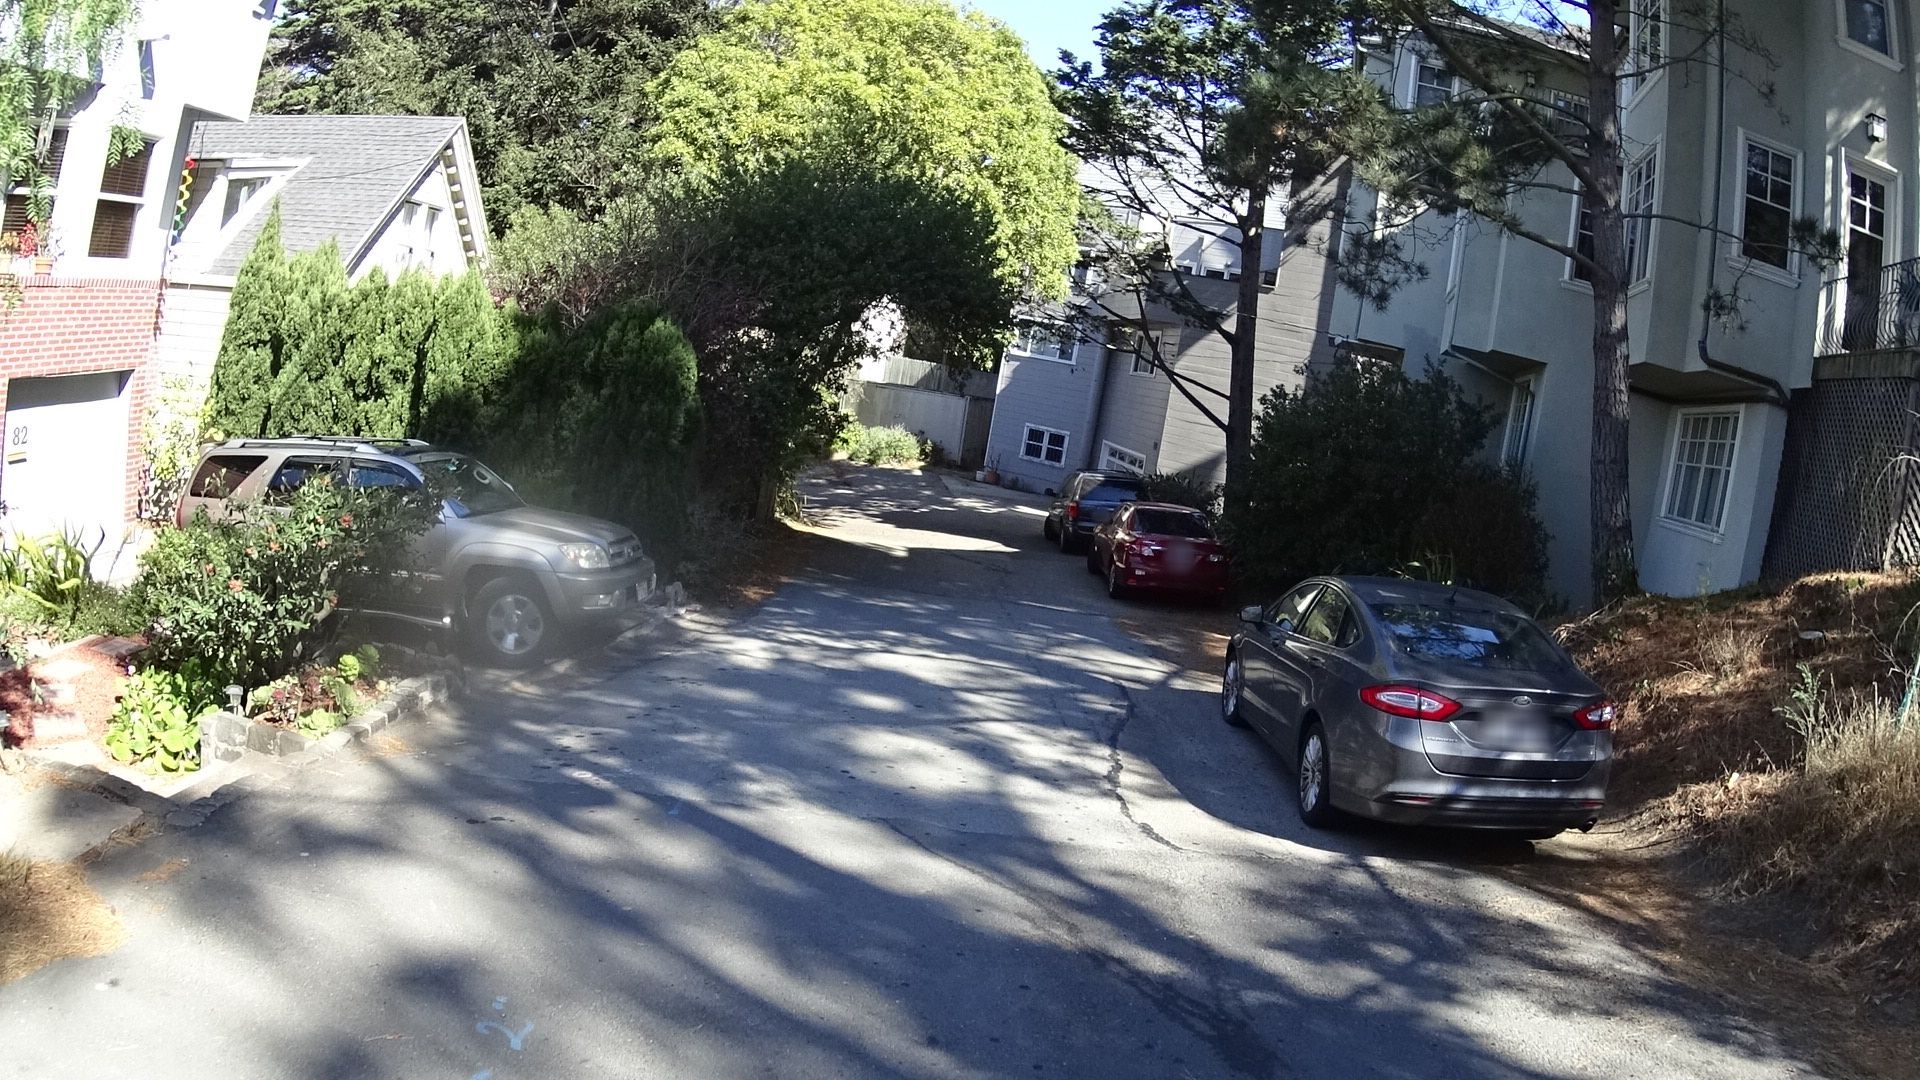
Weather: clear
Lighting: day
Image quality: good
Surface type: walking surface
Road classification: residential, service, footway
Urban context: urban centre
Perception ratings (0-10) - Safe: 7.49, Lively: 3.89, Beautiful: 8.64, Boring: 4.12, Depressing: 2.47, Wealthy: 6.41